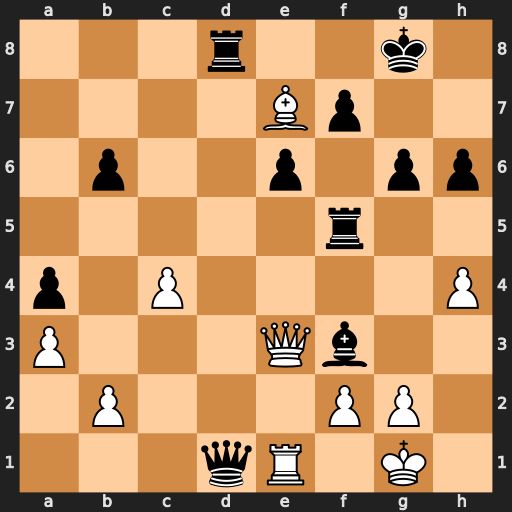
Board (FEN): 3r2k1/4Bp2/1p2p1pp/5r2/p1P4P/P3Qb2/1P3PP1/3qR1K1
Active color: w
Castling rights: -
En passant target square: -
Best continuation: Rxd1 Rxd1+ Kh2